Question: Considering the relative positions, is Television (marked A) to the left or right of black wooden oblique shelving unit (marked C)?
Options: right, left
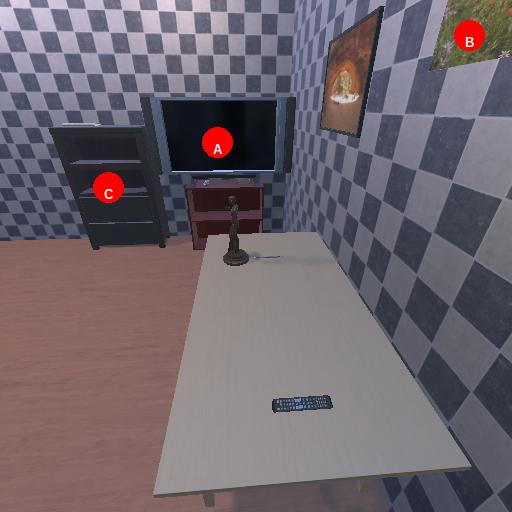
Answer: right